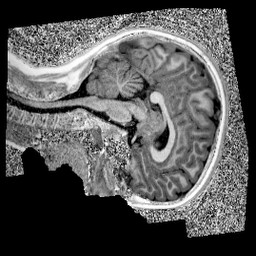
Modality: UNIT1
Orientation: sagittal
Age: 9
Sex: female
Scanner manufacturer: siemens
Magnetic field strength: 3 T
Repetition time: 4 s
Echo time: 0.00299 s